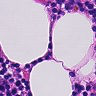
Metastatic tissue present: no